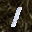
Label: 1